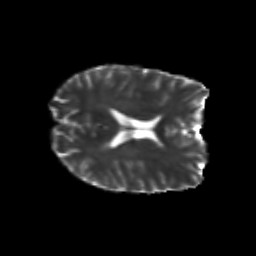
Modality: T2w
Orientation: axial
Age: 24
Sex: male
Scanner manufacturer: siemens
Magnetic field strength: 3 T
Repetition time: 3.5 s
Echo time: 0.113 s